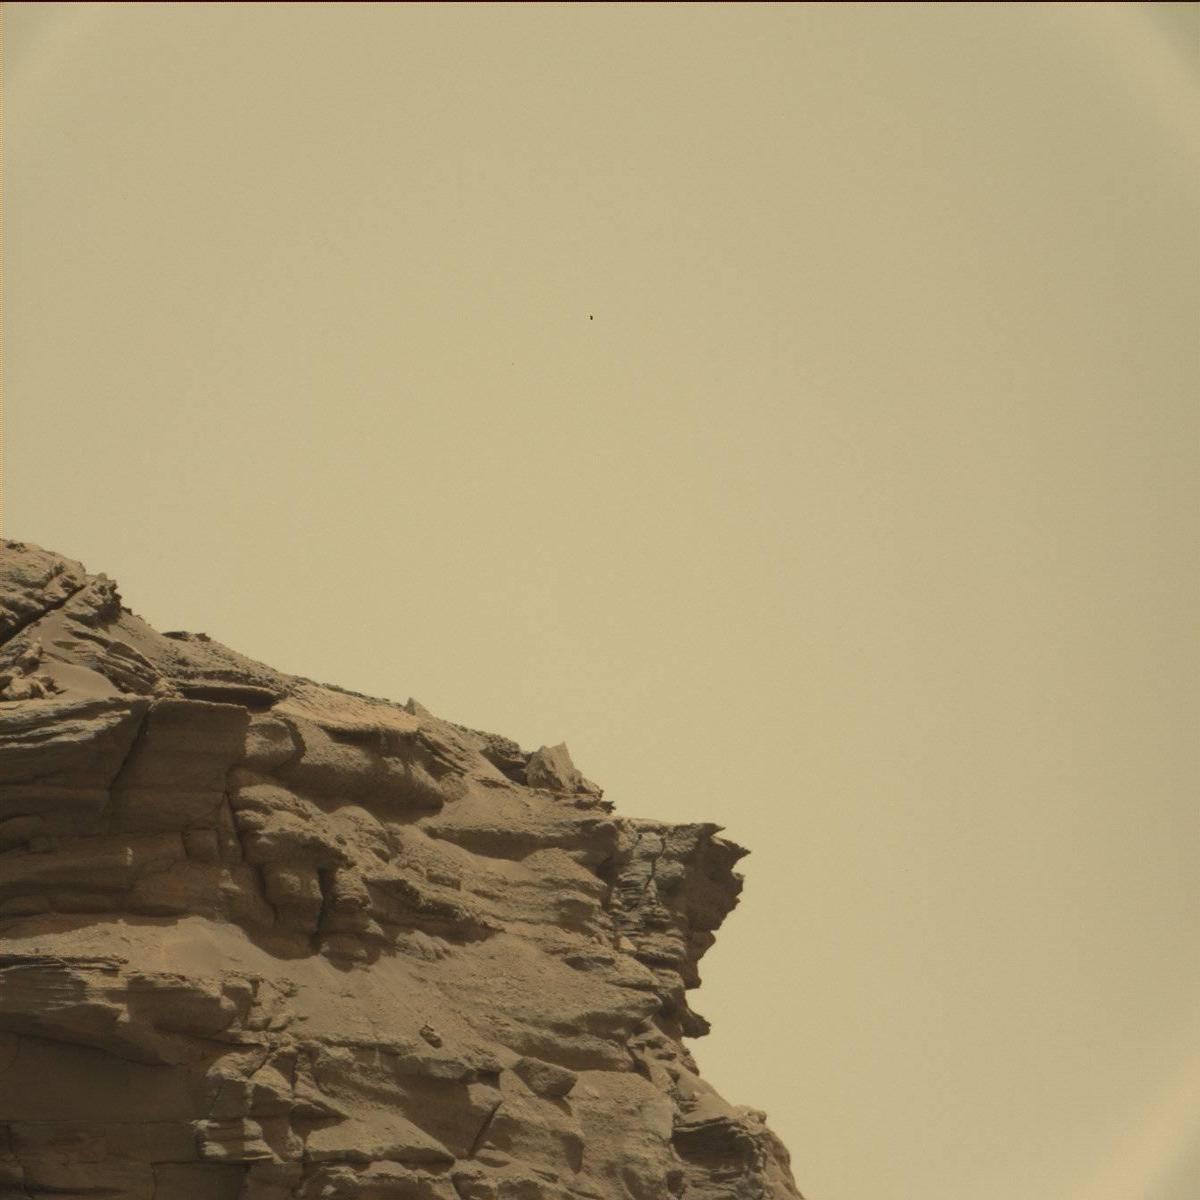
Terrain classes present: Bedrock, Sand / Soil, Sky